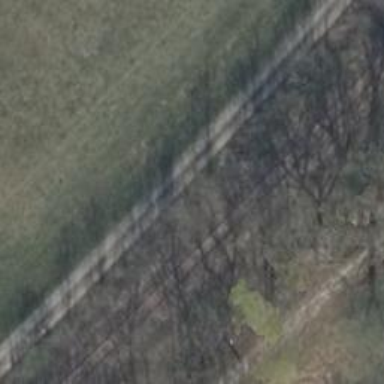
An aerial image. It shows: Asphalt track.